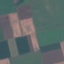
Land use / land cover class: AnnualCrop